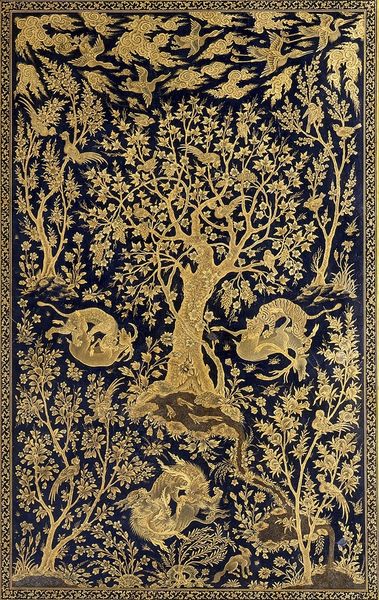
Titel: Bucheinband mit paradiesähnlicher Landschaft
Standort: Hamburg
Institution: Museum für Kunst und Gewerbe Hamburg
Schlagwörter: vogel, wolken, zeichnung, tier, tiere, pflanze, pflanzen, schrift, grafik, graphik, tierbild, buch, einband, heft, kunstgewerbe, bucheinband, leder, fabelwesen, kunsthandwerk, ungeheuer, drachen, typografie, monster, gestaltung, katalog, buchmalerei, fabeltier, fabeltiere, buchschmuck, layout, gewerbe, zwitterwesen, monstrum, lackmalerei, album, buchkunst, bildwerke, pflanzenabbildung, angewandte und bildende kunst, hessische systematik, vögel, phönix, druckwesen, schriftwesen, grafisches, graphisches, qilin